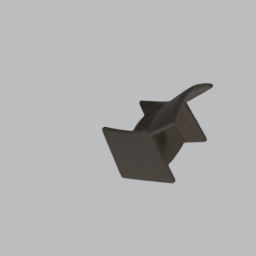
Label: furniture